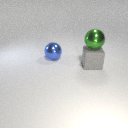
large gray rubber cube below large green metal sphere